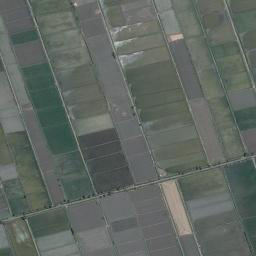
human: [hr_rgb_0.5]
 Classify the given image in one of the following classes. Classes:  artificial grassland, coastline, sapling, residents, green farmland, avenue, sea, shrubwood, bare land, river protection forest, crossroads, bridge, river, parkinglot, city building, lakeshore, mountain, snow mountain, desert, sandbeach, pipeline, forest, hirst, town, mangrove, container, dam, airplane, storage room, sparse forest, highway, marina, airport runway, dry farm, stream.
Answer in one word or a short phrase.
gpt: green farmland